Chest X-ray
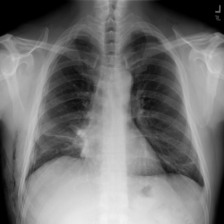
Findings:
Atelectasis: negative
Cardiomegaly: negative
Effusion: negative
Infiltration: negative
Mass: negative
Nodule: negative
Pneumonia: negative
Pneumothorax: negative
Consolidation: negative
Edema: negative
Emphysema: negative
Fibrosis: negative
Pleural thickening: negative
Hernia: negative